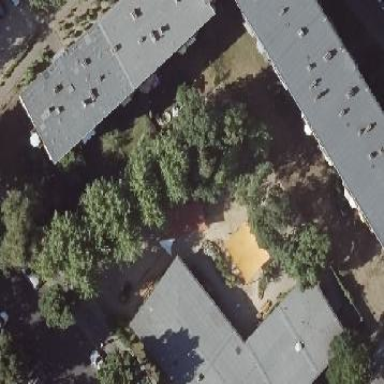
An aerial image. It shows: Kindergarten.